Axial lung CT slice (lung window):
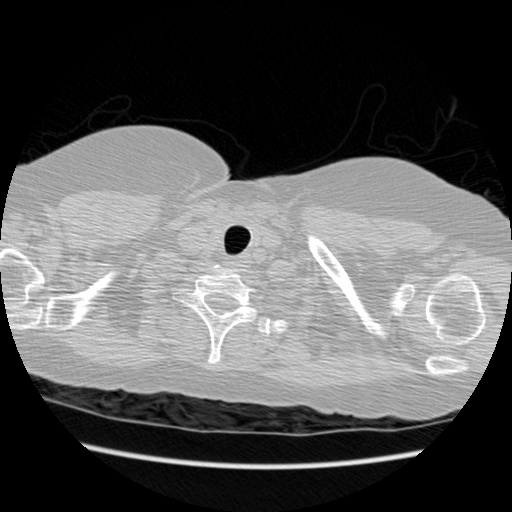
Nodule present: no